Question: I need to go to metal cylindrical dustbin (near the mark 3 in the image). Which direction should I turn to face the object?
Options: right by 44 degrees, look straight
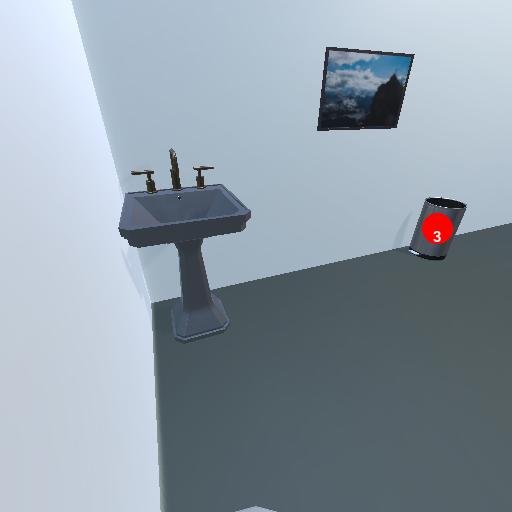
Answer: right by 44 degrees